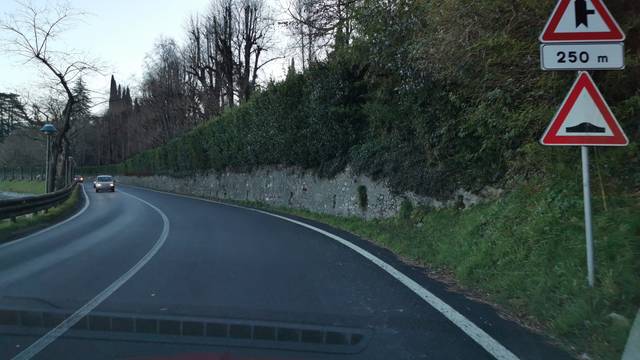
Region: Italy
Coordinates: 46.003, 9.235